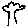
Label: tree